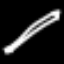
Label: pencil